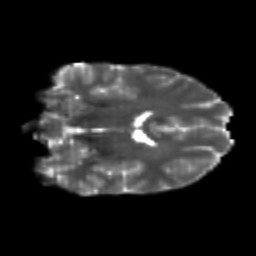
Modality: T2w
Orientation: coronal
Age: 24
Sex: male
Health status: healthy
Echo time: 0.074 s